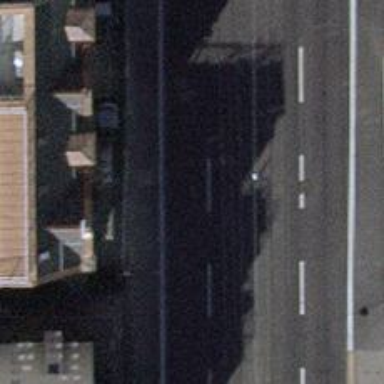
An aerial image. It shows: Primary highway with asphalt surface. There is separate sidewalk and embedded tram rails.